Field crop: maize
Growth stage: 2
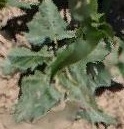
Species: datura